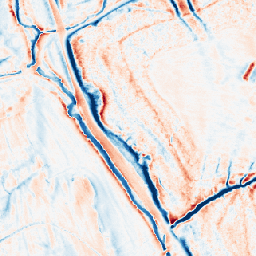
Category: classical
Decomposition family: gaussian_anisotropic
Decomposition parameters: sigma_x: 5
sigma_y: 2
Upsampling method: area
Upsampling parameters: scale: 8
Upsampling scale: 8